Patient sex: M
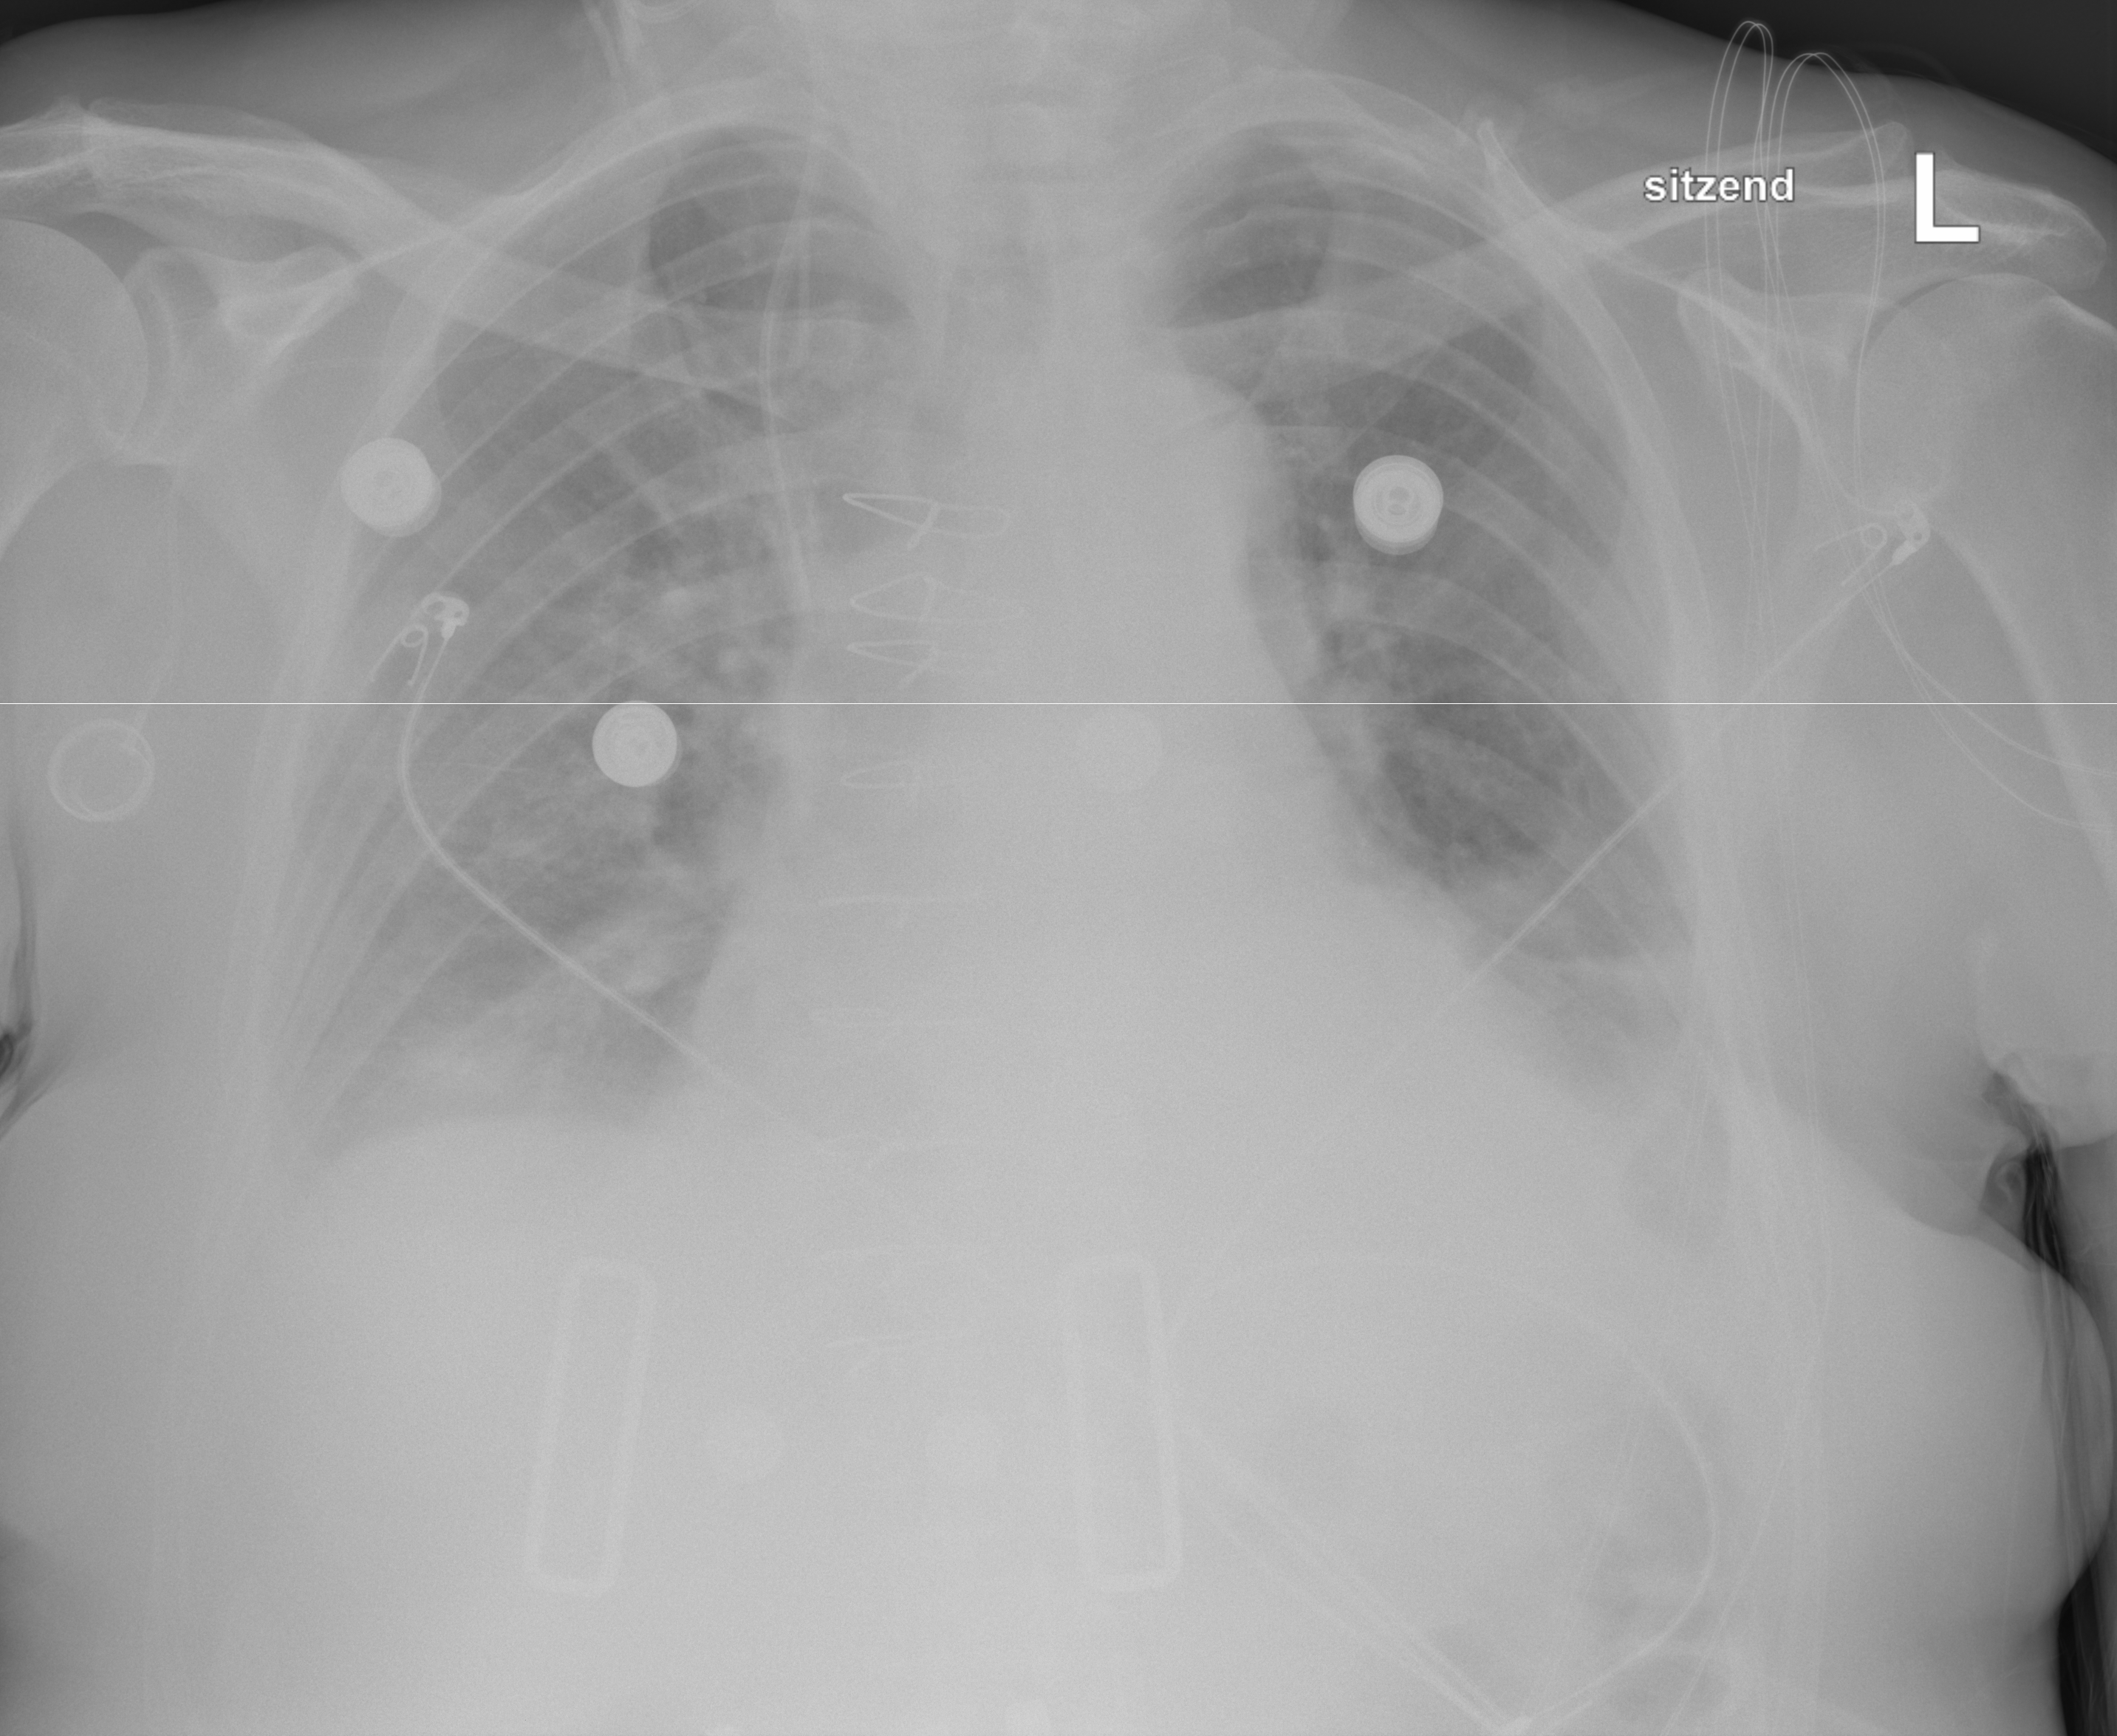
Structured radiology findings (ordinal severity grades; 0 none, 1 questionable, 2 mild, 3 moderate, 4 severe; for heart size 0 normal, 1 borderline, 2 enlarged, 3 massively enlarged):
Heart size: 2
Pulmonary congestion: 2
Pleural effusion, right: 3
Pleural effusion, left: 2
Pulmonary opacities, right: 0
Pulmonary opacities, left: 0
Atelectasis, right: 2
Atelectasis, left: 3